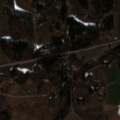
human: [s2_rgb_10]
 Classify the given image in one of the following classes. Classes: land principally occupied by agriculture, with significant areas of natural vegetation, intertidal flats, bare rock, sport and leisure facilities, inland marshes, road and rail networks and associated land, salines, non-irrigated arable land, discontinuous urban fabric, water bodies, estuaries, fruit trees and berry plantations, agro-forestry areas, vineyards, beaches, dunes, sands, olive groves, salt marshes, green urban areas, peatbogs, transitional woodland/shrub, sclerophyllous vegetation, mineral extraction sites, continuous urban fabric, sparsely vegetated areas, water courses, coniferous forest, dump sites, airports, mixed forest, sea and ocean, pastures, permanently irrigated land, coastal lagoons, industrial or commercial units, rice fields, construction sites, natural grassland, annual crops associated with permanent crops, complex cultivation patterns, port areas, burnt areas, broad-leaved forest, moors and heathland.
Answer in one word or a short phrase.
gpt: non-irrigated arable land, land principally occupied by agriculture, with significant areas of natural vegetation, broad-leaved forest, mixed forest